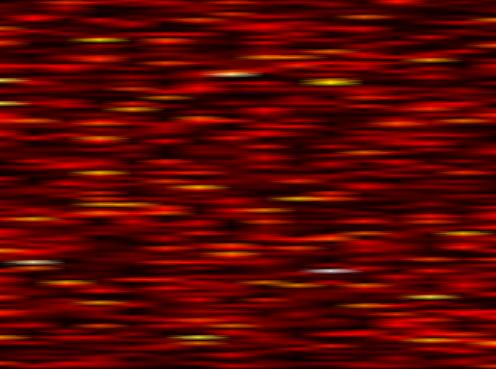
Label: FOFDM